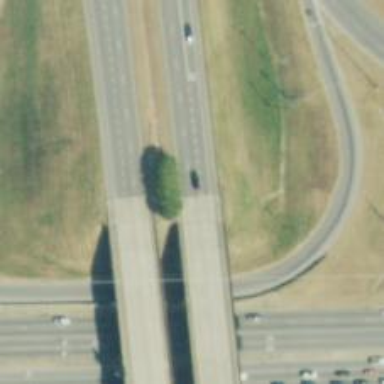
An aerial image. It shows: Bridge for trunk highway with expressway access.